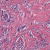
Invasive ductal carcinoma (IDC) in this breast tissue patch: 1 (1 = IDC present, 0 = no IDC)